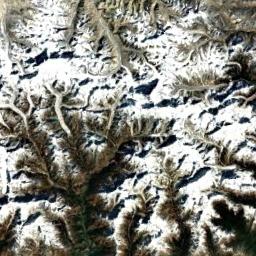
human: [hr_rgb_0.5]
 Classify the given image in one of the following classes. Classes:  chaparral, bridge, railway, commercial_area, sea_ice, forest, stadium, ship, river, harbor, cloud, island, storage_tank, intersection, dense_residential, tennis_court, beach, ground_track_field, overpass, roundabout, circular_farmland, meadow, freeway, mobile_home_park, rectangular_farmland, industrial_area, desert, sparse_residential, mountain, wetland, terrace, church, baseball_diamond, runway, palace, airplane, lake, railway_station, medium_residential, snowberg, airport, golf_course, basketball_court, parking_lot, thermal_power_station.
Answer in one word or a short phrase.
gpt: snowberg